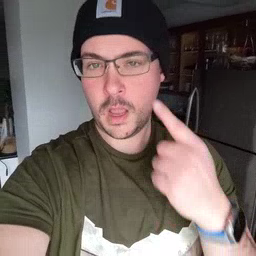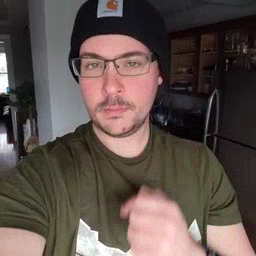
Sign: eye